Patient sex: M
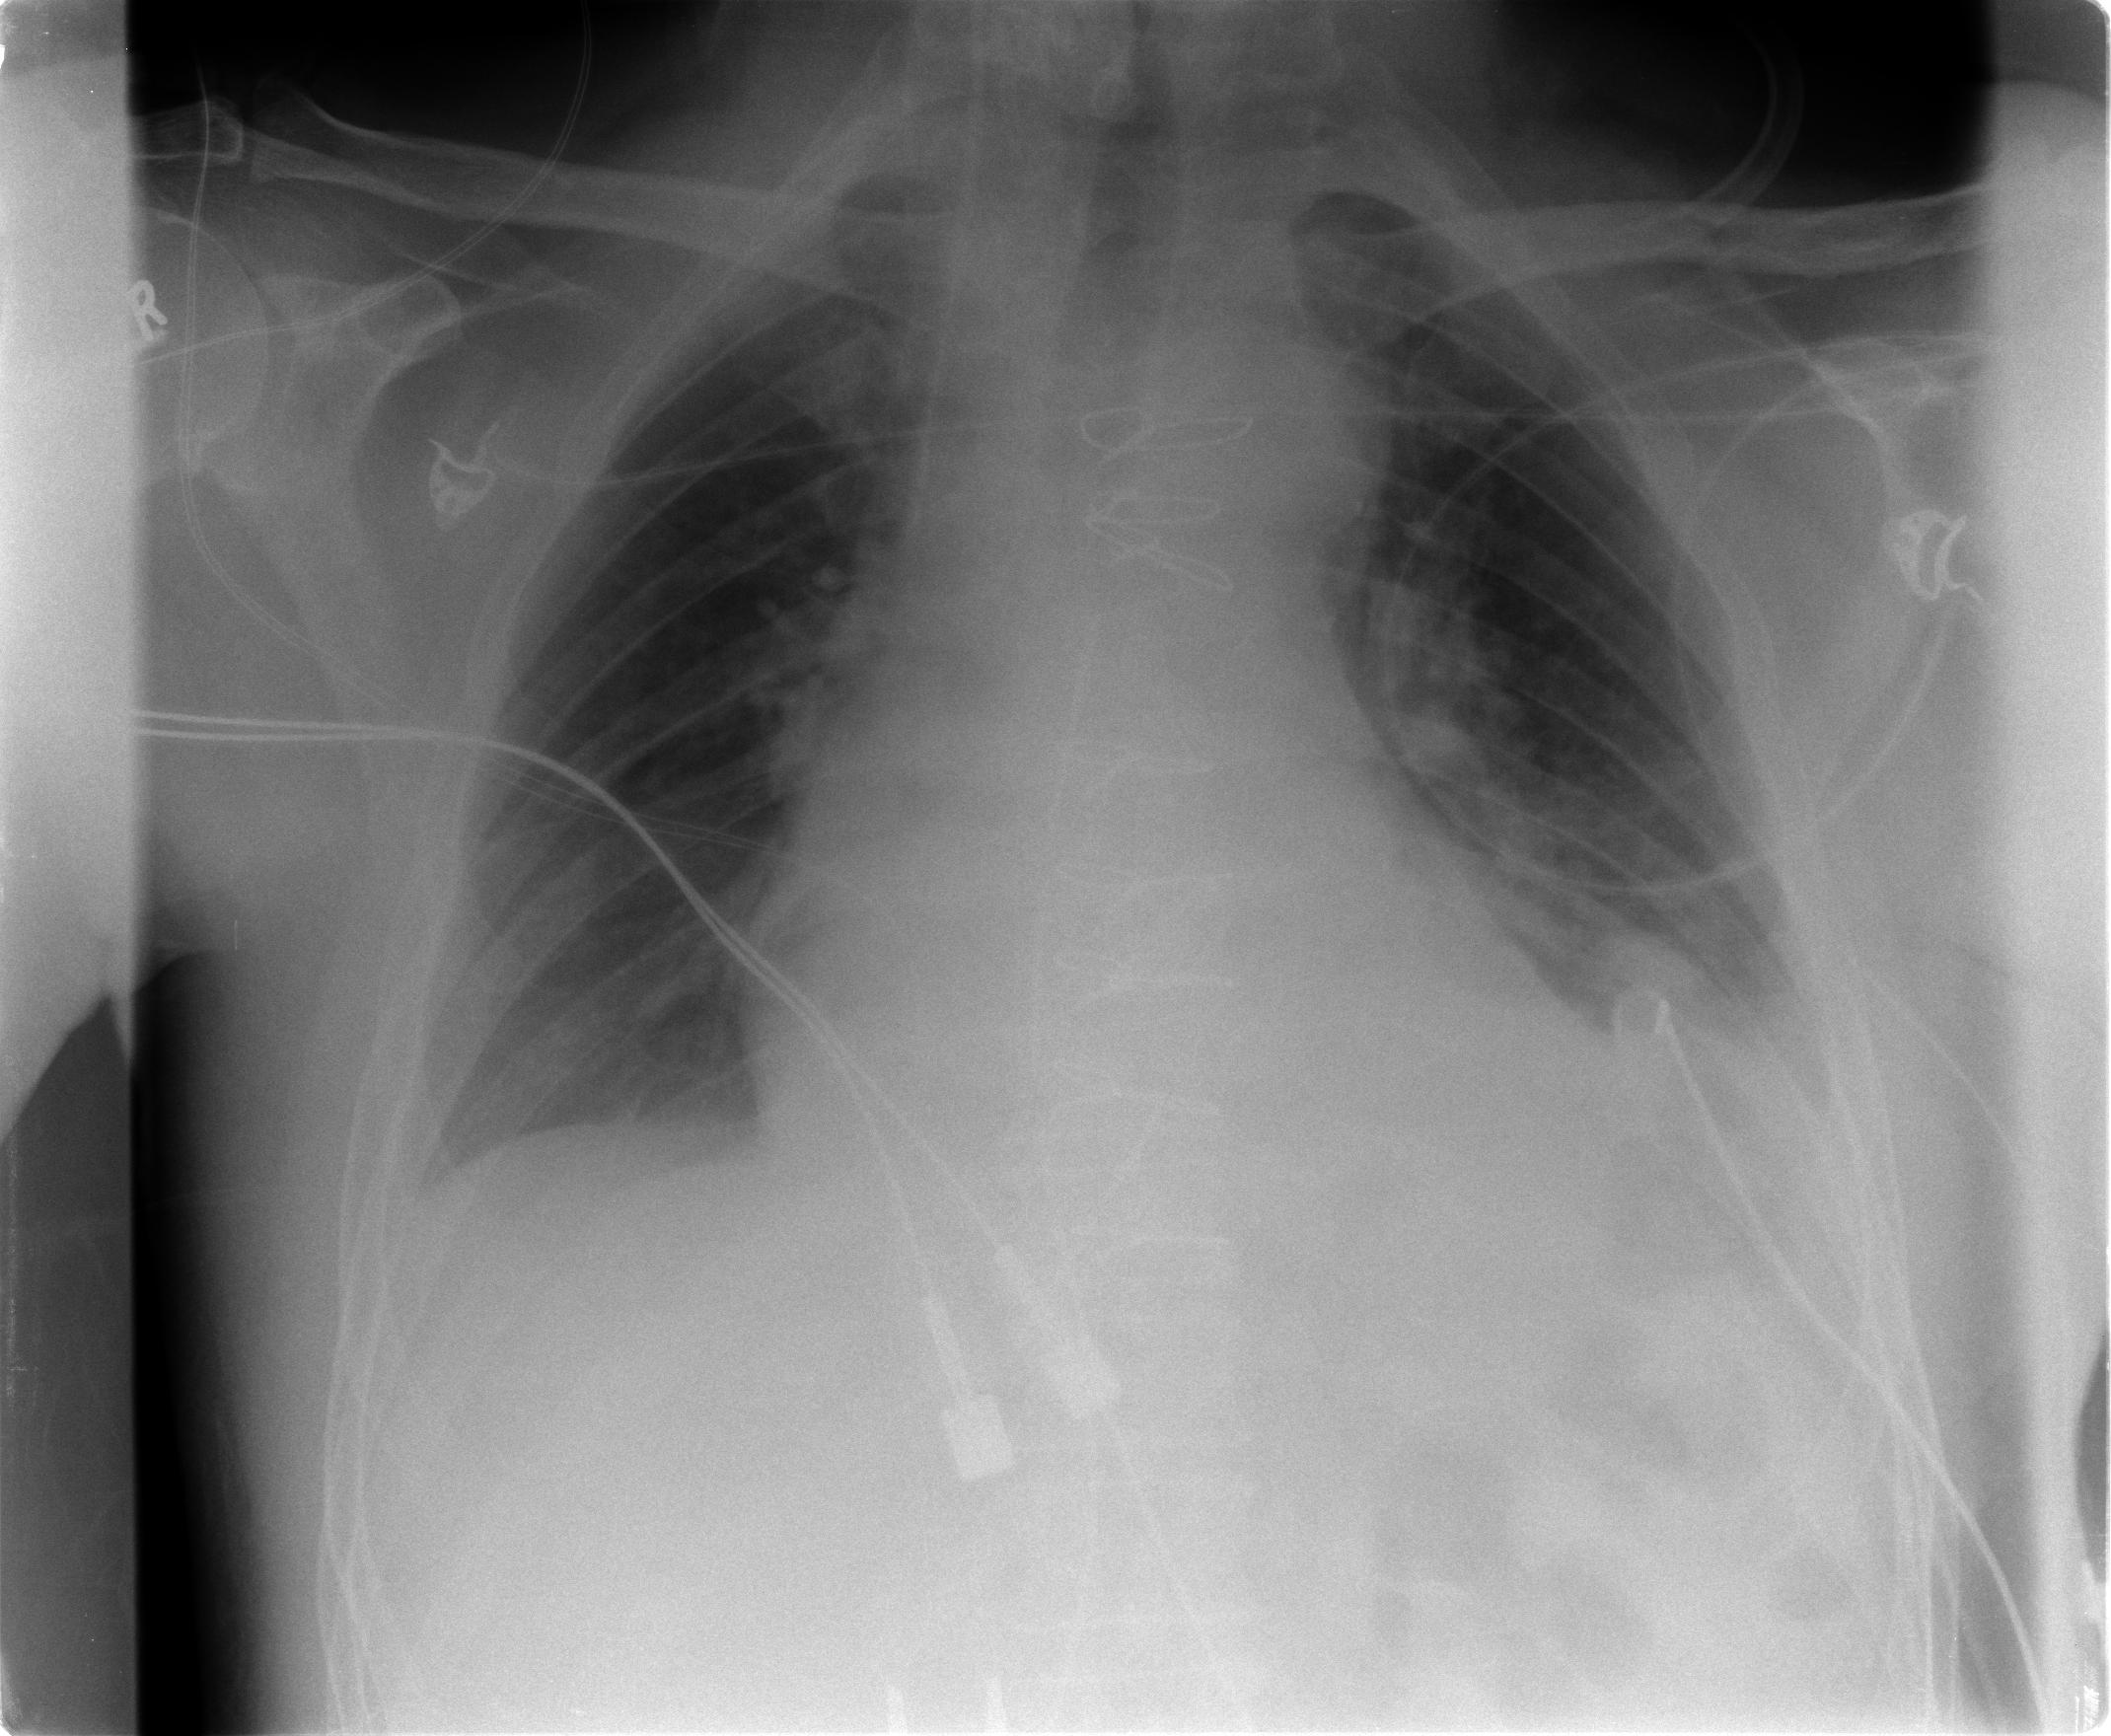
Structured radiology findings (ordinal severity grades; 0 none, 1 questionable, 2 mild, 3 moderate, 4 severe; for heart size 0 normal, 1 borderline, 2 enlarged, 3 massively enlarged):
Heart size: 0
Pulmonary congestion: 1
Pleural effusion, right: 0
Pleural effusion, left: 0
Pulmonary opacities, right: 0
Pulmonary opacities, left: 0
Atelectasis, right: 0
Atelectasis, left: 0